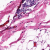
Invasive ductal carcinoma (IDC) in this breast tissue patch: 0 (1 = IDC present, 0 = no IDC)